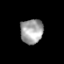
Tissue: prostate
Cell type: T cells
Senescence score: 0.3479
Nuclear area (px): 546
Mean DAPI intensity: 161.397